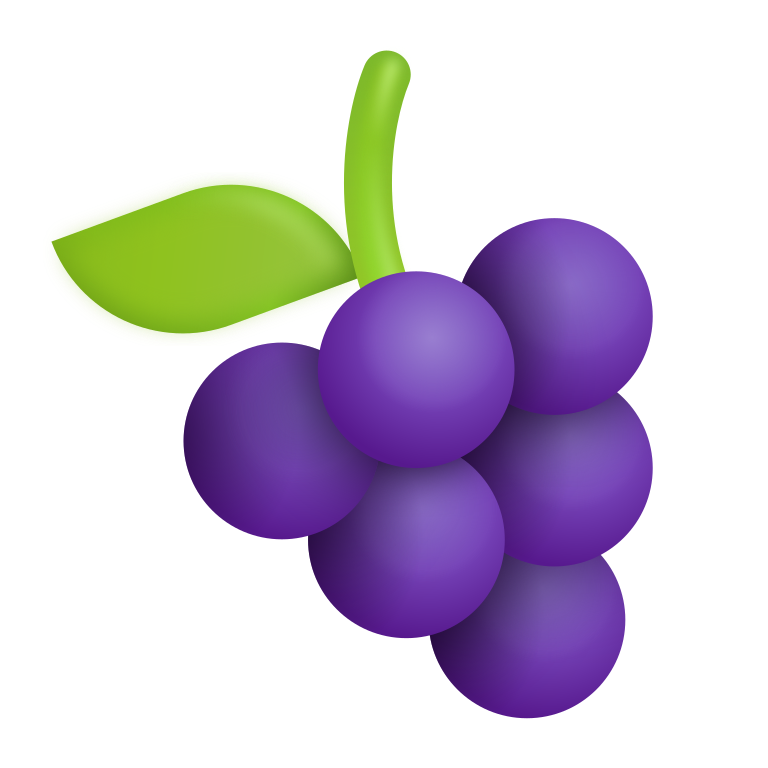
grapes color